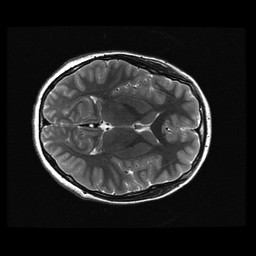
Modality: T2w
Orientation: axial
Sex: male
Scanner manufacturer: ge
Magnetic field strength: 3 T
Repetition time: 5 s
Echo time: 0.1017 s